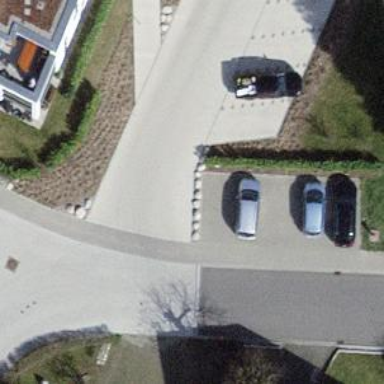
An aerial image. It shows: Service road with paving stones.